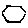
Label: hexagon